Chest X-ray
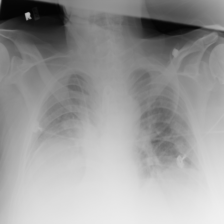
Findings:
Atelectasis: negative
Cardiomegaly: negative
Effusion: negative
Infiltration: negative
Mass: negative
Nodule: negative
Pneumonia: negative
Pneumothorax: negative
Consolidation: negative
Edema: negative
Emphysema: negative
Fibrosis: negative
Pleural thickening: negative
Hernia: negative